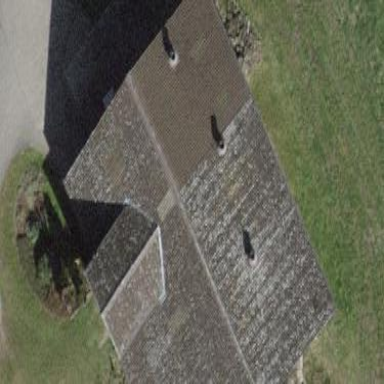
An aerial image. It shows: Rural barn.